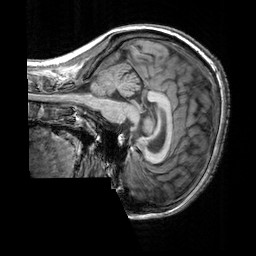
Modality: T1w
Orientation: sagittal
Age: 24
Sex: female
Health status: healthy
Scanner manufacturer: siemens
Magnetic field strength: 3 T
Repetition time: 2.3 s
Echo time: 0.00303 s